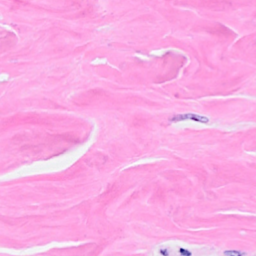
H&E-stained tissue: Breast